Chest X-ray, PA view. Patient: 42 years old, sex M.
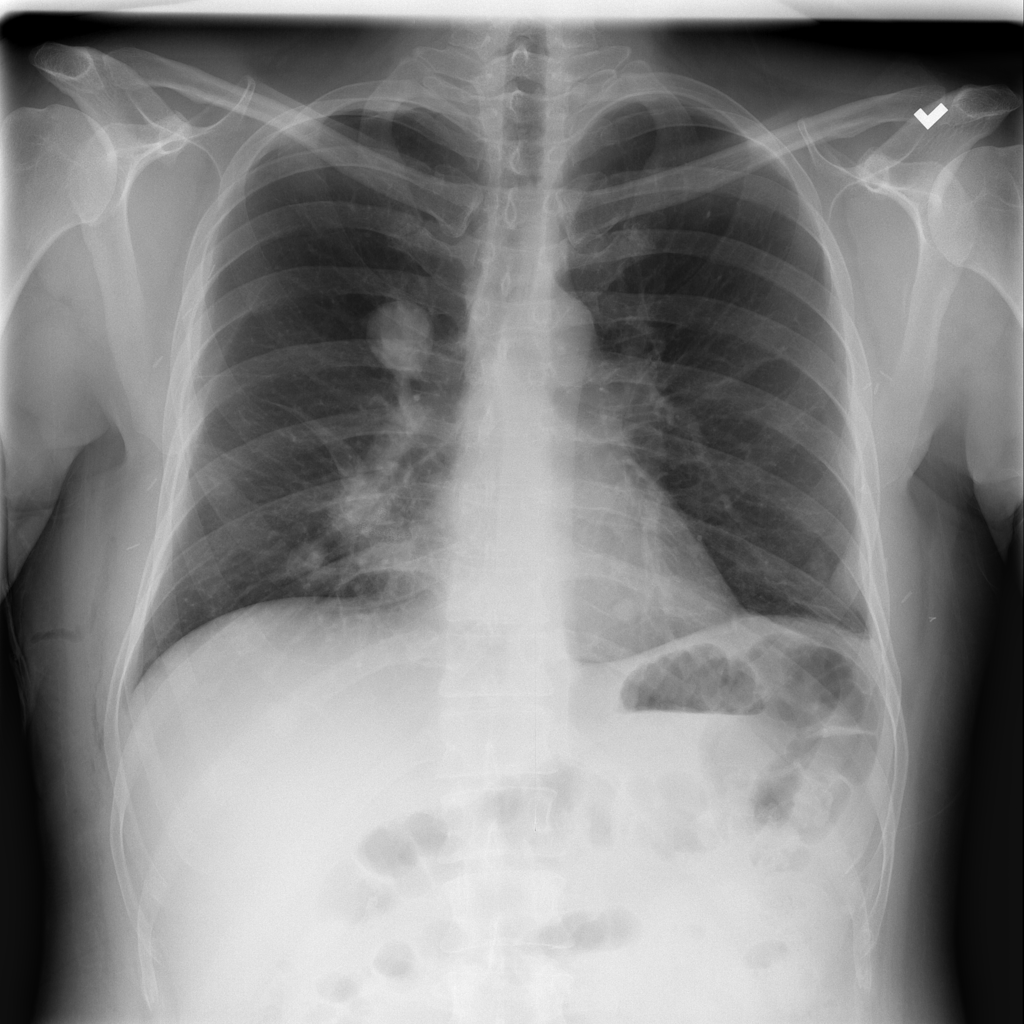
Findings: Mass, Nodule